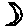
Label: moon